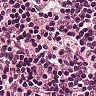
Metastatic tissue present: no